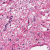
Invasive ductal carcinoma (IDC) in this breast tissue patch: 0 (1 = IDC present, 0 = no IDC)